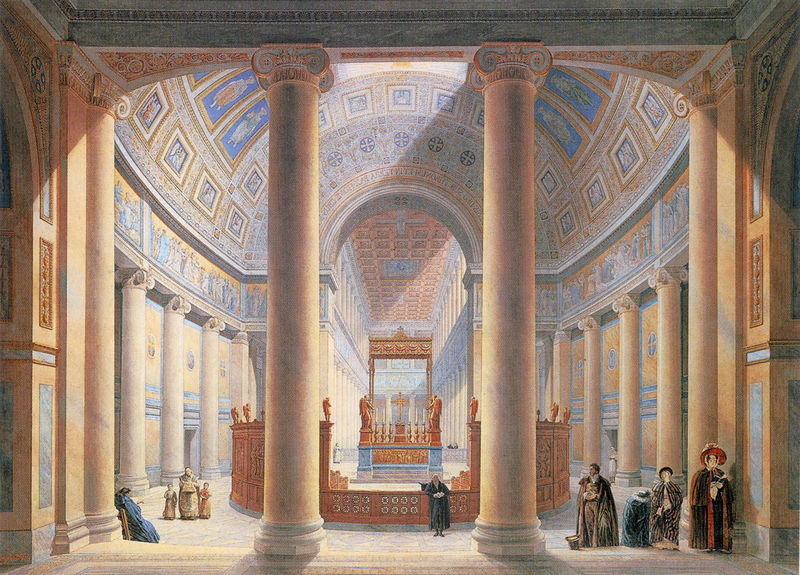
Titel: Saint-Vincent-de-Paul (Zeichnung des Innenraums)
Künstler: Jean Baptiste Lepère
Standort: Paris
Institution: Saint-Vincent-de-Paul
Schlagwörter: blau, gemälde, mann, schatten, umhang, weiß, frauen, gelb, menschen, mädchen, ocker, sitzen, braun, fenster, frau, hell, holz, hut, kleid, licht, marmor, mitte, männer, orange, pastell, schmuck, schwarz, stützen, säule, säulen, dach, rot, beige, leute, malerei, muster, wand, architektur, mensch, sockel, stehen, stein, bild, gelehrte, innenraum, feld, kirche, sonne, boden, figur, gewand, gold, mantel, adel, decke, innen, kind, personen, renaissance, kinder, kreis, oval, rund, engel, skulptur, hellblau, schiff, bilder, bogen, creme, sonnenlicht, besucher, pilaster, rand, saal, figuren, kuppel, treppe, symmetrie, dekor, lesen, ornamente, verzierung, wandgemälde, wandmalerei, lciht, kerzen, geländer, stufe, stufen, lichteinfall, monumental, tor, halle, oben, bad, eingang, gewölbe, durchblick, kreuz, orientalisch, balustrade, dom, zentralperspektive, knien, mosaik, beten, altar, architrav, hauptschiff, hochaltar, kapitelle, kathedrale, langhaus, gestalten, kapitell, apricot, halbkreis, wandschmuck, fries, sims, lettner, skulpturen, plastiken, voluten, langschiff, obergaden, ionisch, griechisch, apsis, andacht, fresken, priester, sonnenstrahlen, chor, mönch, baldachin, geistliche, tempel, kassetten, kassettendecke, heilige, deckengemälde, fresko, basis, dorisch, statuetten, bemalung, anbetung, schaft, sakral, eierstab, antikisch, römisch, bcuh, tonne, basilika, gebälk, klassizistisch, kasette, kassette, flachdach, santa maria, kriche, kasettendecke, tonnengewölbe, rundbau, säulenschaft, säulenreihe, chorumgang, entasis, absis, absiss, stifter, heiligenstatuen, wandfelder, chorraum, chorgestühl, byzanz, deckengewölbe, aötar, ambo, pellerina, winzig, mosaikboden, flcuht, eingewölbt, rundsäulen, runbogen, basilike, entasit, heiligenstatuetten, kuppeltonne, säule kapitell, terraotta, tonnengewölne, tonnenkuppel, ausgemalt, chorstühle